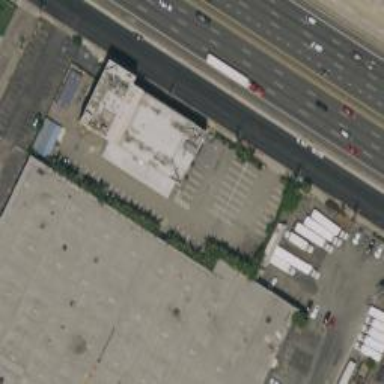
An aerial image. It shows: Retail building.